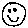
Label: smiley face